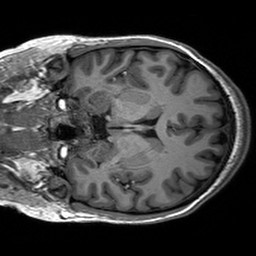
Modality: T1w
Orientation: coronal
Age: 23
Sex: female
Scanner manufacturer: siemens
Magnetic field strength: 3 T
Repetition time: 2.53 s
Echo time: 0.00227 s